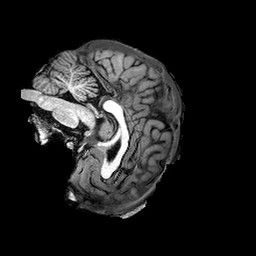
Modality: T1w
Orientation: sagittal